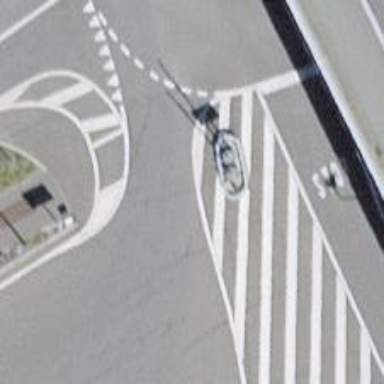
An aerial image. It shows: Lift gate barrier.